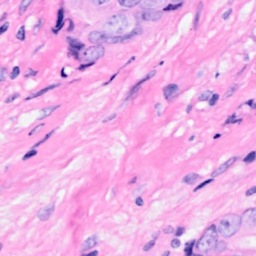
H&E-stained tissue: Breast